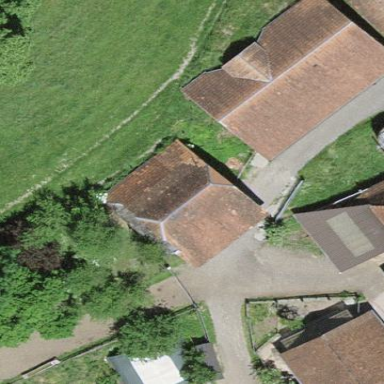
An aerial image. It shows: Rural barn.